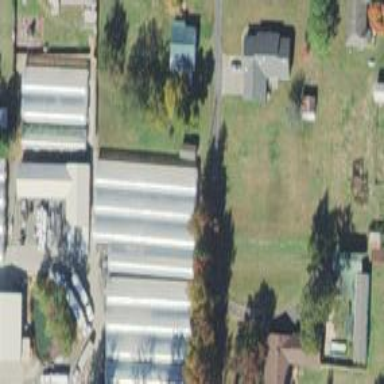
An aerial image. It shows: Greenhouse.